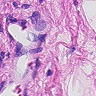
Metastatic tissue present: no